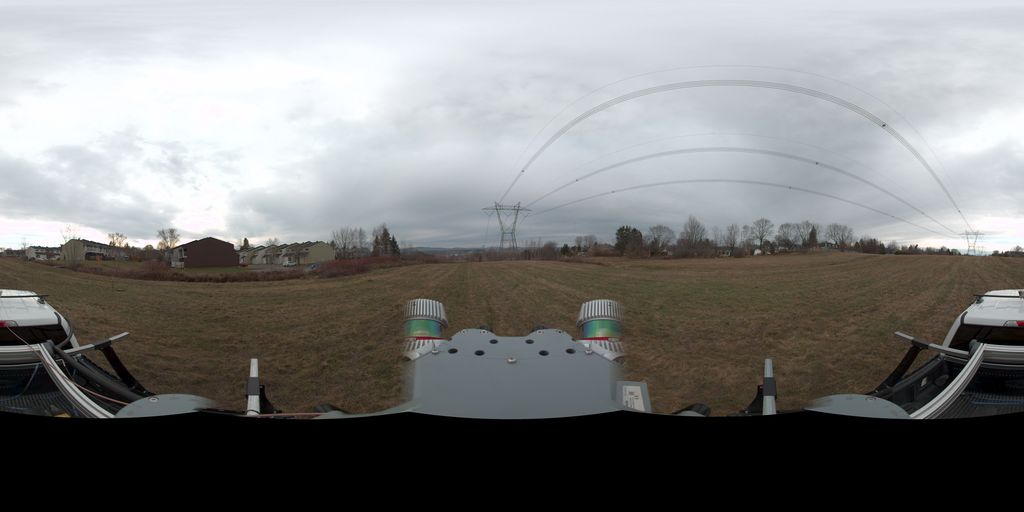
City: quebec_city